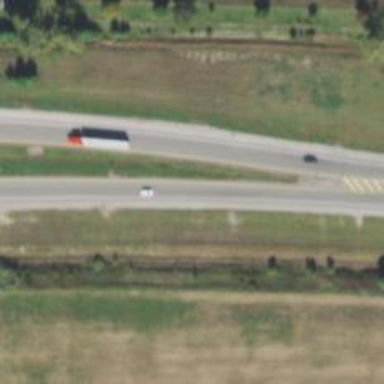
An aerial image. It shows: Asphalt road designated as trunk highway.